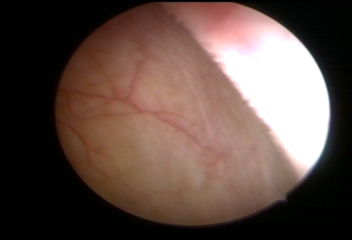
Modality: WLC
Class: Normal mucosa
Bladder cancer association: No